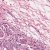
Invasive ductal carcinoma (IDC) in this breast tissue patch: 1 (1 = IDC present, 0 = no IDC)